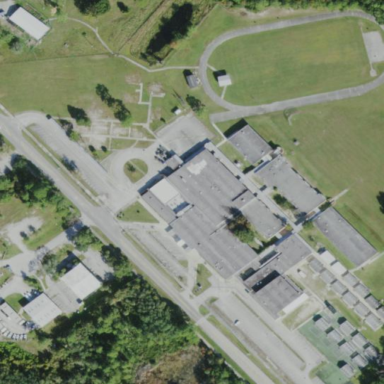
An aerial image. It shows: School.